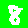
Digit: 8